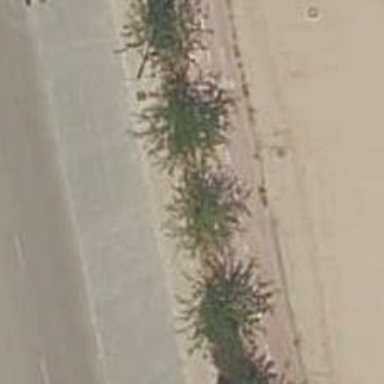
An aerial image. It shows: Row of trees in natural setting.